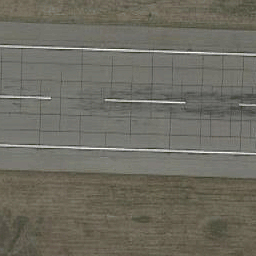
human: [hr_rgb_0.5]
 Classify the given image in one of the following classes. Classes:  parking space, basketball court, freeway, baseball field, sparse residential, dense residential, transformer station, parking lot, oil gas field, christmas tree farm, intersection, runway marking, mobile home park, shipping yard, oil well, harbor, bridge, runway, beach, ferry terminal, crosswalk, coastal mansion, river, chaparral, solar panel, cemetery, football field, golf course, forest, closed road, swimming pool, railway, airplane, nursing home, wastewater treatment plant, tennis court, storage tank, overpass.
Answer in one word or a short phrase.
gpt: runway